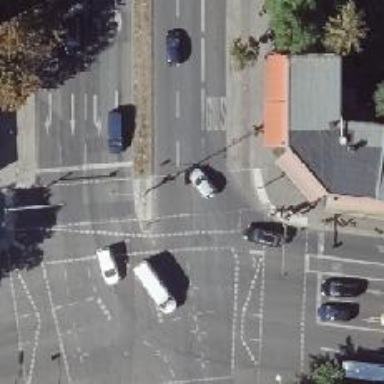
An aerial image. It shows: Secondary road with asphalt surface. There is cycle track on the right side of the road.